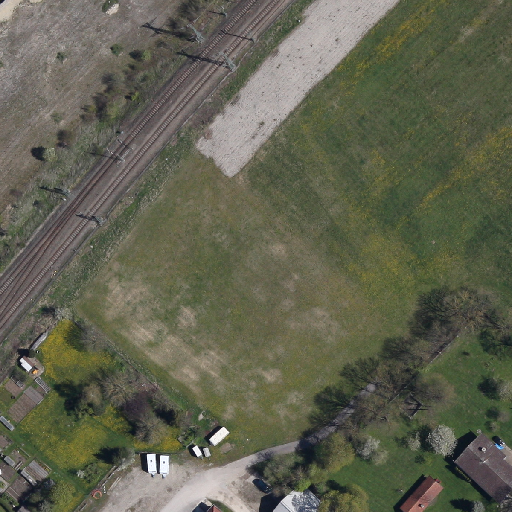
Referring expression: trailer in the parking area